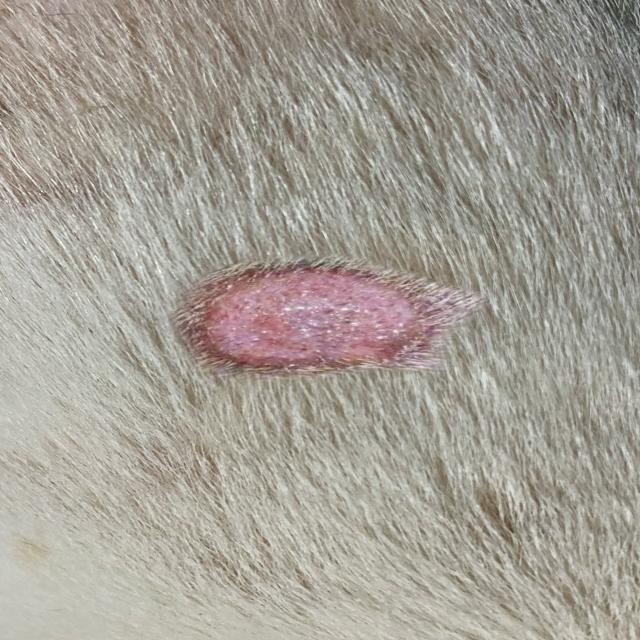
Canine ringworm (Dermatophytosis) — fungal infection caused by Microsporum or Trichophyton. Presents with circular alopecia, scaling, crusting, and broken hairs.